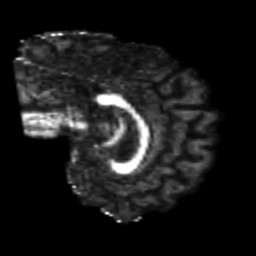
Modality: FA
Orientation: sagittal
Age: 24
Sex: male
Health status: healthy
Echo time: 0.074 s